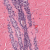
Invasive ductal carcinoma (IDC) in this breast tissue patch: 0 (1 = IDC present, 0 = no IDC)